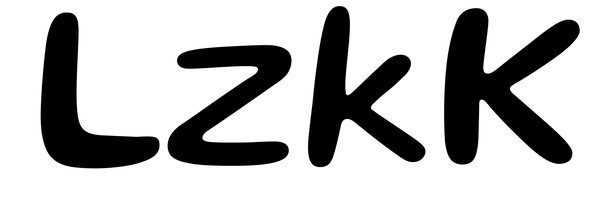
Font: Gluten_Regular